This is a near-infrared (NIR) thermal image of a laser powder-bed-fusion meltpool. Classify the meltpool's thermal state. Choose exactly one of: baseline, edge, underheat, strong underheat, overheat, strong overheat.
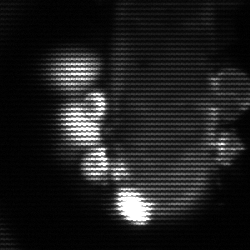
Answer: strong underheat